Question: I am having a issue, as my app is crashing instead of opening the fragments. I have a ListActivity, that takes you to another activity; and in that other activity, there are two fragments. The ListActivity is expecting a result from one of the fragments.
My code was working prior to adding the fragments! However the fragments are no longer showing up and the app closes...does anyone possibly know what my issue could be? And any advice on how to take this issue? I sincerely appreciate all and any help, thank you! My code is below.
The ListActivity.java:
'''
public class LyricList extends ListActivity {
private static final int ACTIVITY_CREATE=0;
private static final int ACTIVITY_EDIT=1;
private static final int INSERT_ID = Menu.FIRST;
private static final int DELETE_ID = Menu.FIRST + 1;
private LyricsDbAdapter mDbHelper;
@Override
public void onCreate(Bundle savedInstanceState) {
super.onCreate(savedInstanceState);
setContentView(R.layout.activity_lyriclist);
mDbHelper = new LyricsDbAdapter(this);
mDbHelper.open();
fillData();
registerForContextMenu(getListView());
}
private void fillData() {
Cursor lyricsCursor = mDbHelper.fetchAllLyrics();
startManagingCursor(lyricsCursor);
String[] from = new String[]{LyricsDbAdapter.KEY_TITLE};
int[] to = new int[]{R.id.text1};
SimpleCursorAdapter lyrics =
new SimpleCursorAdapter(this, R.layout.lyrics_row, lyricsCursor, from, to);
setListAdapter(lyrics);
}
@Override
public boolean onCreateOptionsMenu(Menu menu) {
super.onCreateOptionsMenu(menu);
menu.add(0, INSERT_ID, 0, R.string.menu_insert);
return true;
}
@Override
public boolean onMenuItemSelected(int featureId, MenuItem item) {
switch(item.getItemId()) {
case INSERT_ID:
createLyric();
return true;
}
return super.onMenuItemSelected(featureId, item);
}
@Override
public void onCreateContextMenu(ContextMenu menu, View v,
ContextMenuInfo menuInfo) {
super.onCreateContextMenu(menu, v, menuInfo);
menu.add(0, DELETE_ID, 0, R.string.menu_delete);
}
@Override
public boolean onContextItemSelected(MenuItem item) {
switch(item.getItemId()) {
case DELETE_ID:
AdapterContextMenuInfo info = (AdapterContextMenuInfo) item.getMenuInfo();
mDbHelper.deleteLyric(info.id);
fillData();
return true;
}
return super.onContextItemSelected(item);
}
private void createLyric() {
Intent i = new Intent(this, NextActivity.class);
startActivityForResult(i, ACTIVITY_CREATE);
}
@Override
protected void onListItemClick(ListView l, View v, int position, long id) {
super.onListItemClick(l, v, position, id);
Intent i = new Intent(this, NextActivity.class);
i.putExtra(LyricsDbAdapter.KEY_ROWID, id);
startActivityForResult(i, ACTIVITY_EDIT);
}
@Override
protected void onActivityResult(int requestCode, int resultCode, Intent intent) {
super.onActivityResult(requestCode, resultCode, intent);
fillData();
}
}
'''
The other activity class that should be opening via the listActivity:
'''
public class NextActivity extends Activity {
@Override
protected void onCreate(Bundle savedInstanceState) {
super.onCreate(savedInstanceState);
setContentView(R.layout.activity_next);
ActionBar actionBar = getActionBar();
actionBar.setNavigationMode(ActionBar.NAVIGATION_MODE_TABS);
Tab one = actionBar.newTab().setText("Lyric Editor");
Tab two = actionBar.newTab().setText("Loops");
one.setTabListener(new MyTabListener(new LyricEditorFragment()));
two.setTabListener(new MyTabListener(new LoopsFragment()));
actionBar.addTab(one);
actionBar.addTab(two);
}
public class MyTabListener implements TabListener{
Fragment fragment;
public MyTabListener(Fragment f){
fragment = f;
}
@Override
public void onTabReselected(Tab arg0, FragmentTransaction ft) {
// TODO Auto-generated method stub
}
@Override
public void onTabSelected(Tab arg0, FragmentTransaction ft) {
// TODO Auto-generated method stub
ft.replace(R.id.frame1, fragment);
}
@Override
public void onTabUnselected(Tab arg0, FragmentTransaction ft) {
// TODO Auto-generated method stub
ft.remove(fragment);
}
}
}
'''
Not sure if you want to see the fragment class, but here is this just incase:
'''
public class LyricEditorFragment extends Fragment {
private EditText mTitleText;
private EditText mBodyText;
private Long mRowId;
private LyricsDbAdapter mDbHelper;
@Override
public void onCreate(Bundle savedInstanceState) {
super.onCreate(savedInstanceState);
mDbHelper = new LyricsDbAdapter(getActivity());
mDbHelper.open();
mTitleText = (EditText) getView().findViewById(R.id.title);
mBodyText = (EditText) getView().findViewById(R.id.body);
Button confirmButton = (Button) getView().findViewById(R.id.confirm);
mRowId = (savedInstanceState == null) ? null :
(Long) savedInstanceState.getSerializable(LyricsDbAdapter.KEY_ROWID);
if (mRowId == null) {
Bundle extras = getActivity().getIntent().getExtras();
mRowId = extras != null ? extras.getLong(LyricsDbAdapter.KEY_ROWID)
: null;
}
populateFields();
confirmButton.setOnClickListener(new View.OnClickListener() {
public void onClick(View view) {
getActivity().setResult(Activity.RESULT_OK);
getActivity().finish();
}
});
}
private void populateFields() {
if (mRowId != null) {
Cursor lyric = mDbHelper.fetchLyric(mRowId);
getActivity().startManagingCursor(lyric);
mTitleText.setText(lyric.getString(
lyric.getColumnIndexOrThrow(LyricsDbAdapter.KEY_TITLE)));
mBodyText.setText(lyric.getString(
lyric.getColumnIndexOrThrow(LyricsDbAdapter.KEY_BODY)));
}
}
@Override
public void onSaveInstanceState(Bundle outState) {
super.onSaveInstanceState(outState);
saveState();
outState.putSerializable(LyricsDbAdapter.KEY_ROWID, mRowId);
}
@Override
public void onPause() {
super.onPause();
saveState();
}
@Override
public void onResume() {
super.onResume();
populateFields();
}
private void saveState() {
String title = mTitleText.getText().toString();
String body = mBodyText.getText().toString();
if (mRowId == null) {
long id = mDbHelper.createLyric(title, body);
if (id > 0) {
mRowId = id;
}
} else {
mDbHelper.updateLyric(mRowId, title, body);
}
}
@Override
public View onCreateView(LayoutInflater inflater, ViewGroup container,
Bundle savedInstanceState) {
// TODO Auto-generated method stub
//return super.onCreateView(inflater, container, savedInstanceState);
View view = inflater.inflate(R.layout.activity_lyriceditor, container, false);
return view;
}
}
'''

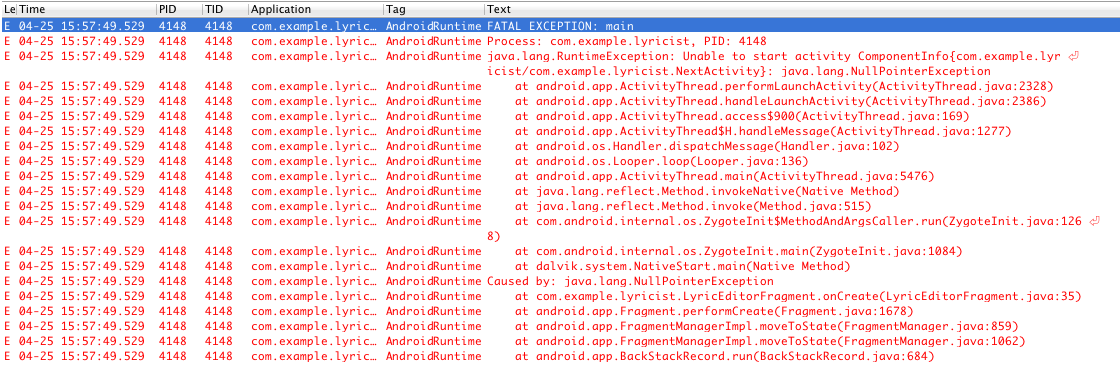
Answer: The problem is that you are getting a View from the activity which will return null.. you need to create/inflate the view from the onCreateView..
click here and follow the steps on how to create and use a view from fragment..
<URL>